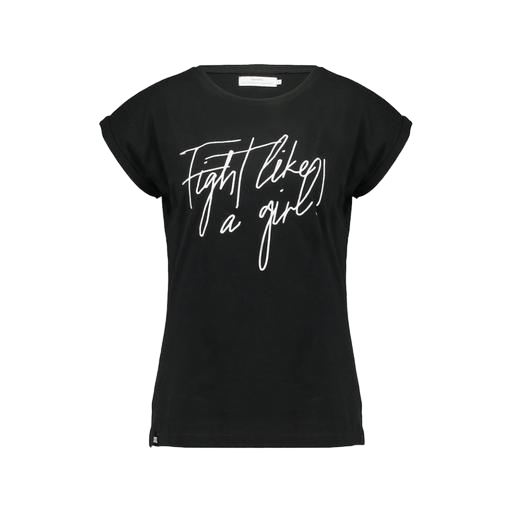
black woman's tee, light graphic tee, black women’s ua t-shirt, white background